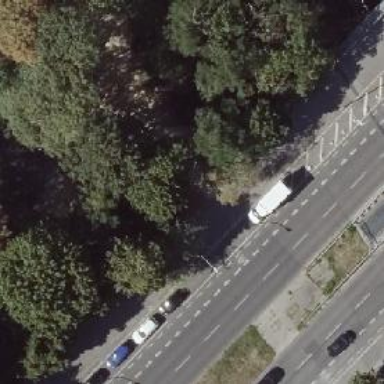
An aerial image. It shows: Asphalt footway.